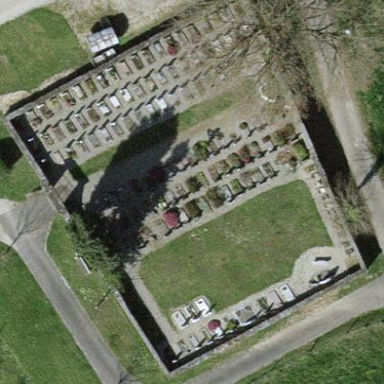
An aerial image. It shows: Cemetery.